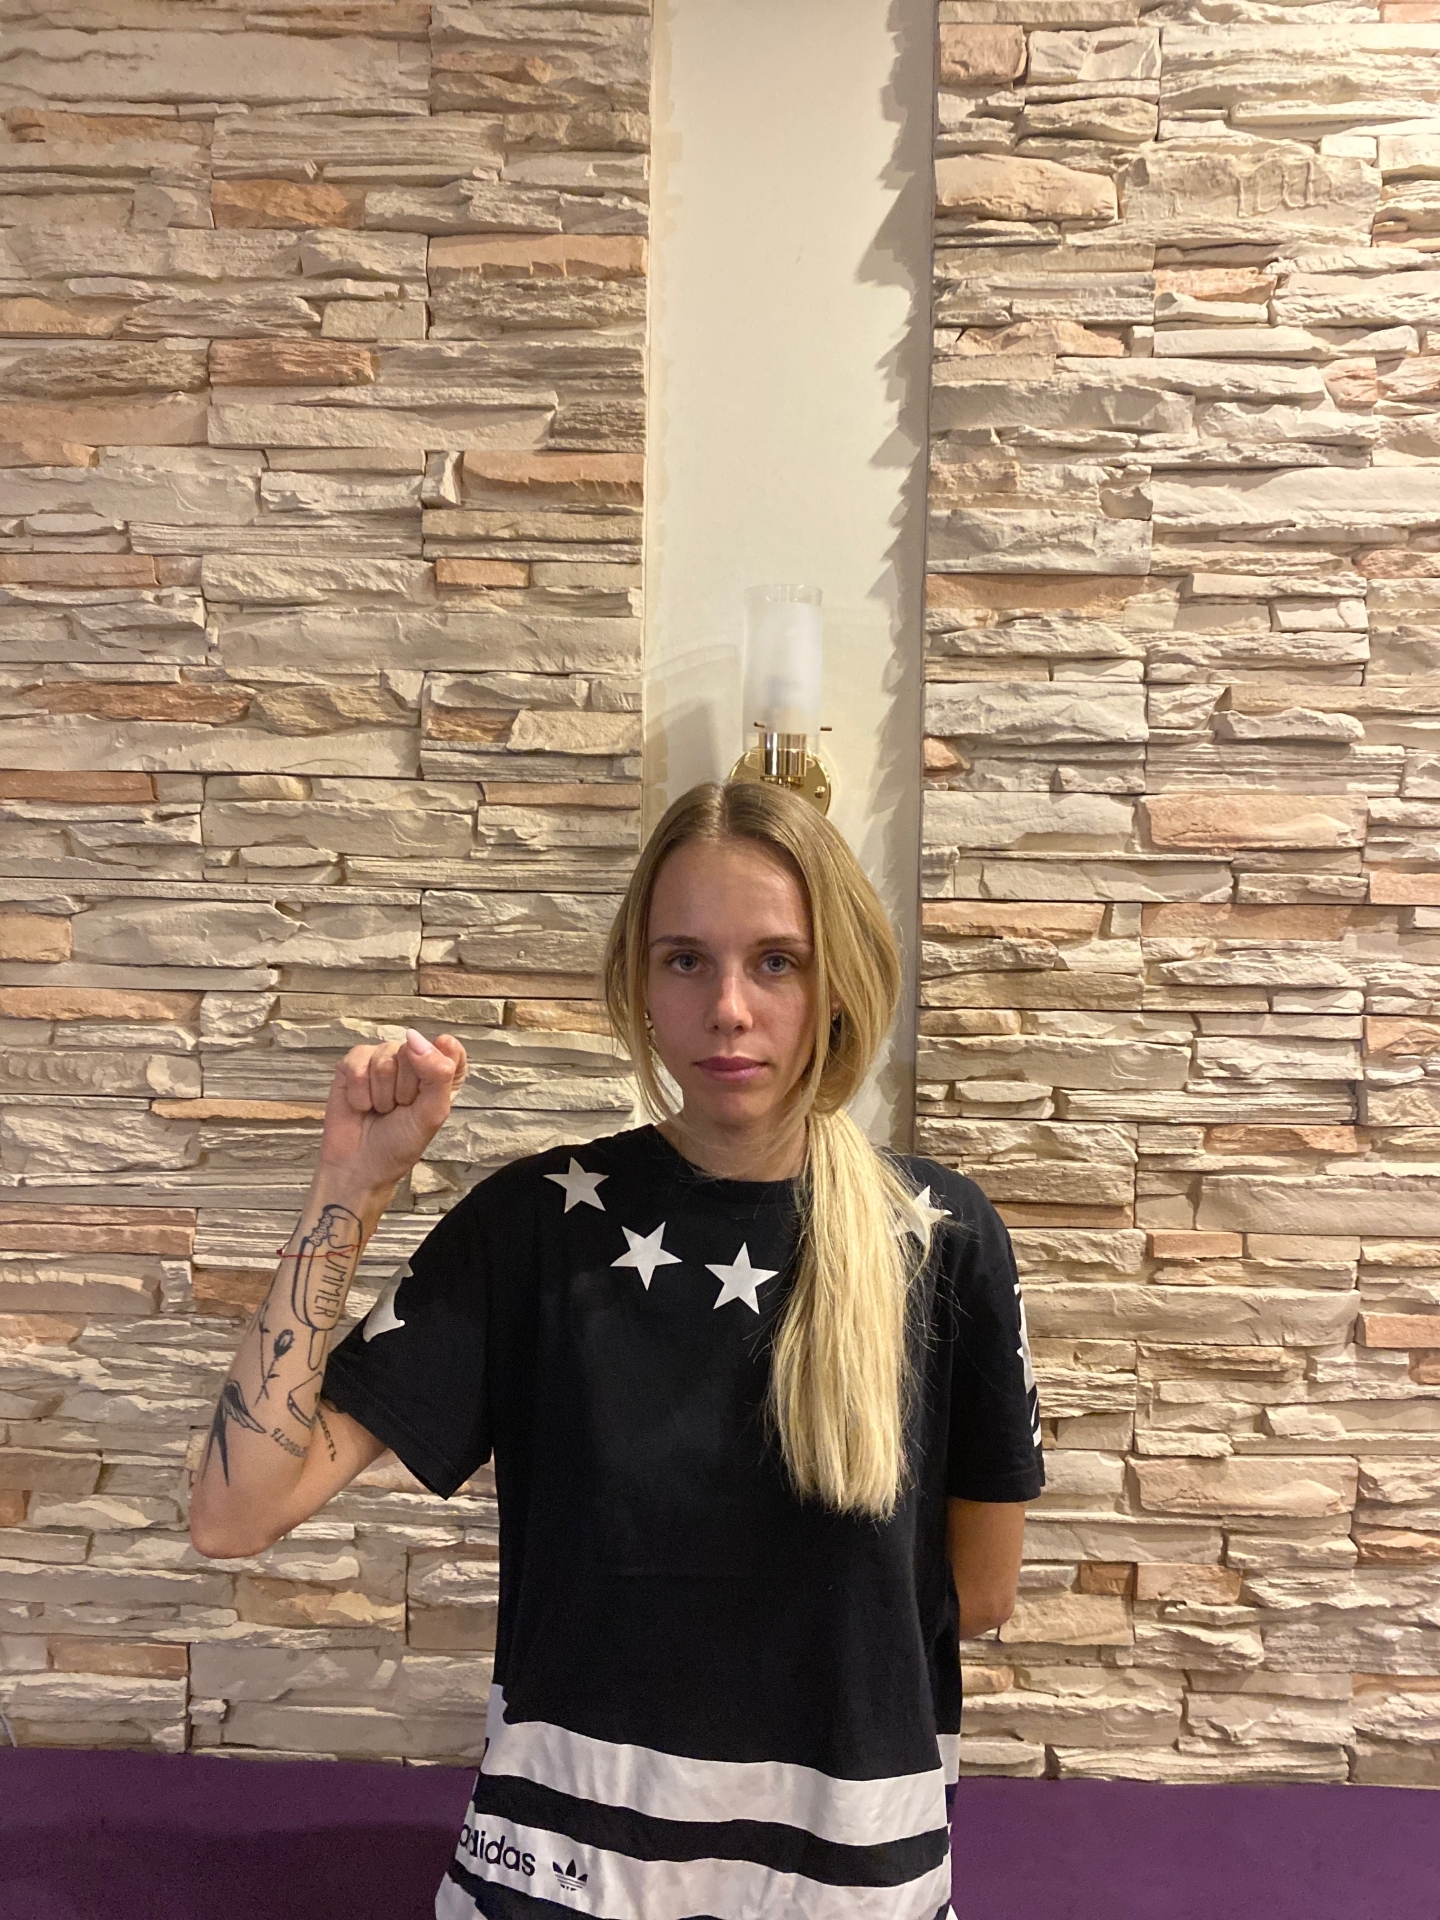
Label: clear